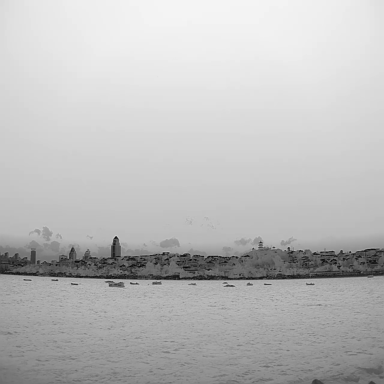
There are ten bulk_carriers in the infrared image.